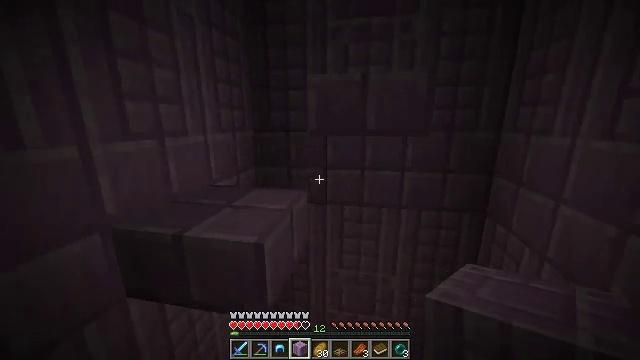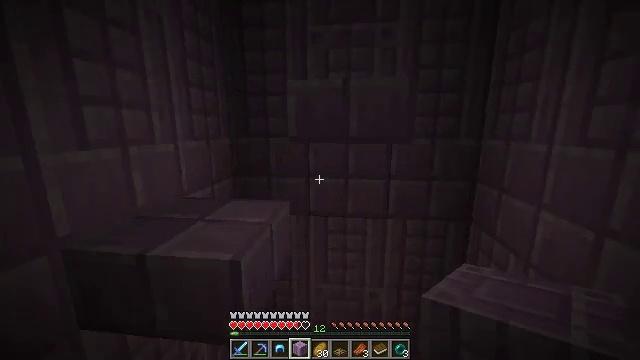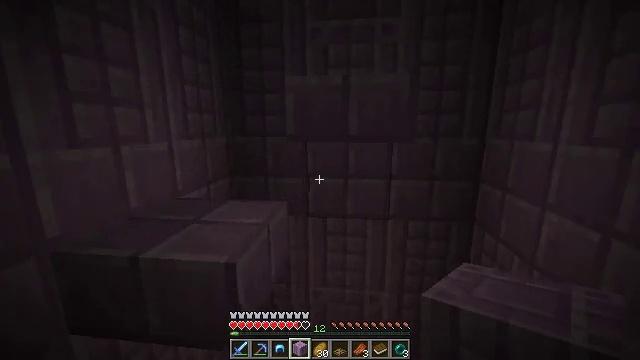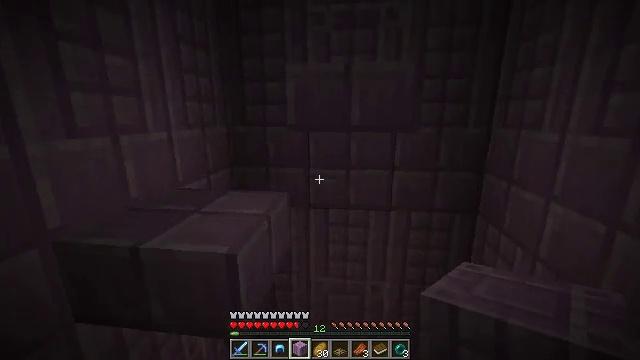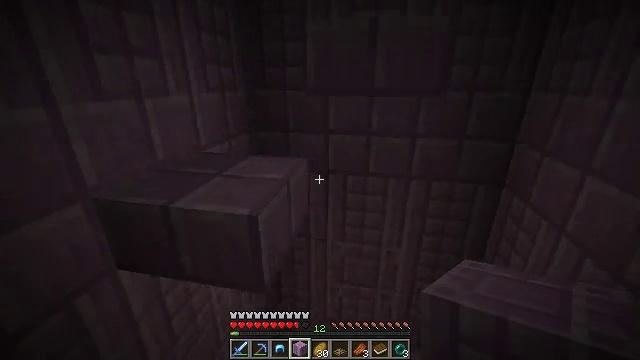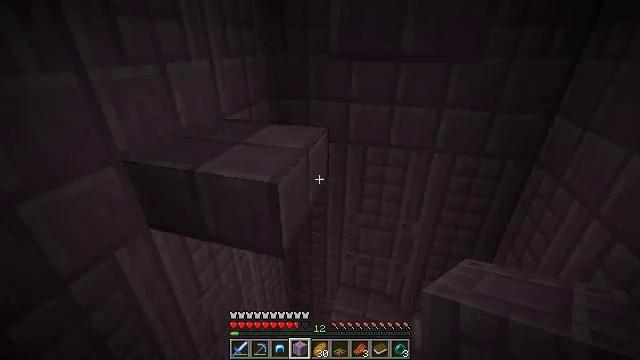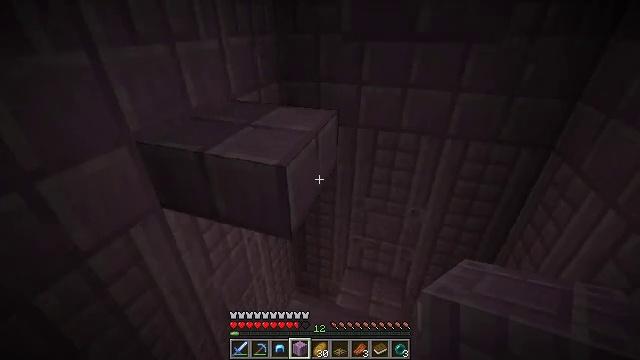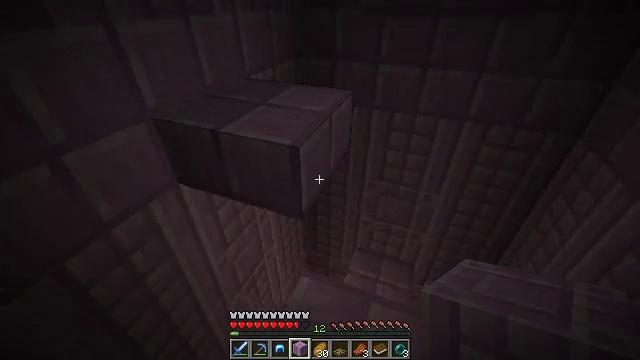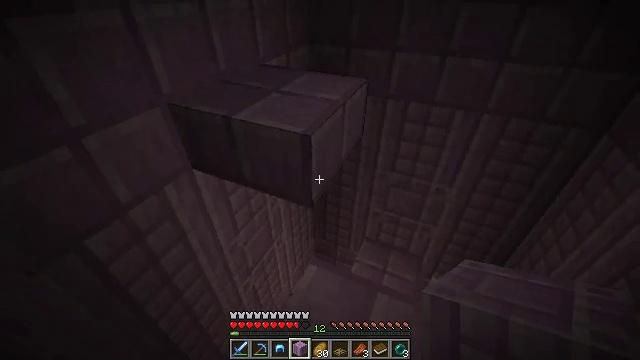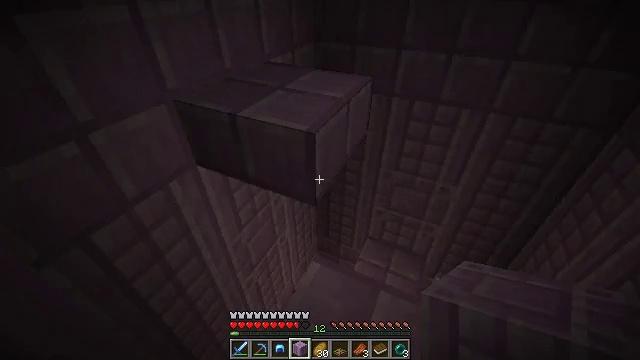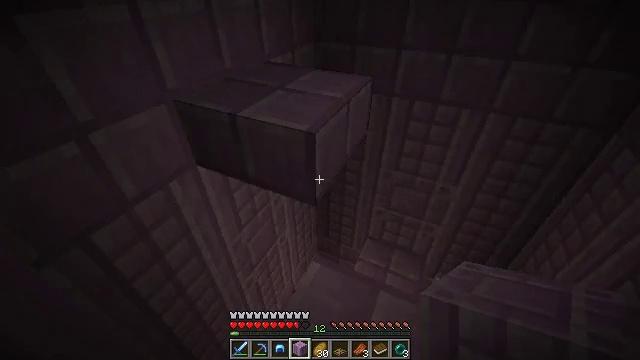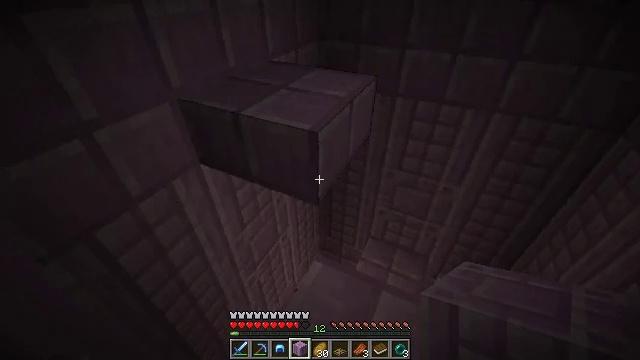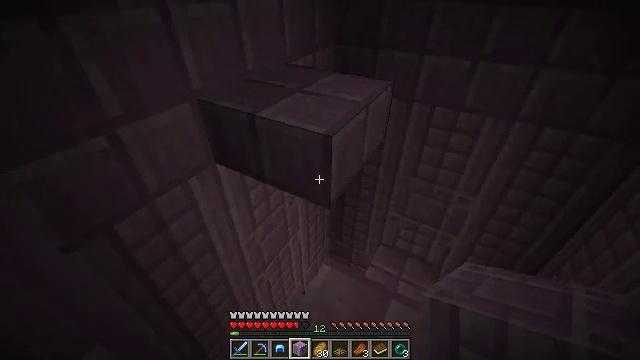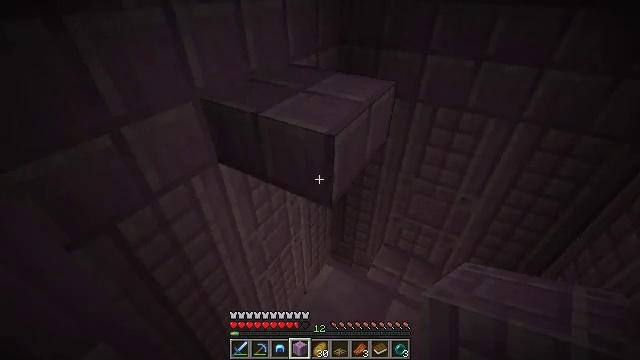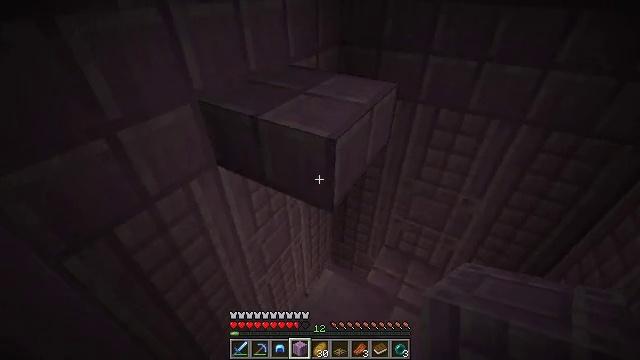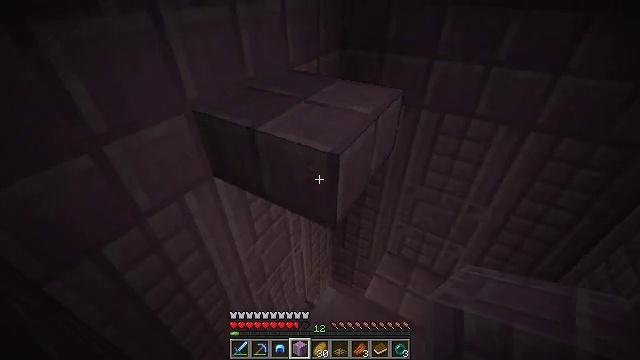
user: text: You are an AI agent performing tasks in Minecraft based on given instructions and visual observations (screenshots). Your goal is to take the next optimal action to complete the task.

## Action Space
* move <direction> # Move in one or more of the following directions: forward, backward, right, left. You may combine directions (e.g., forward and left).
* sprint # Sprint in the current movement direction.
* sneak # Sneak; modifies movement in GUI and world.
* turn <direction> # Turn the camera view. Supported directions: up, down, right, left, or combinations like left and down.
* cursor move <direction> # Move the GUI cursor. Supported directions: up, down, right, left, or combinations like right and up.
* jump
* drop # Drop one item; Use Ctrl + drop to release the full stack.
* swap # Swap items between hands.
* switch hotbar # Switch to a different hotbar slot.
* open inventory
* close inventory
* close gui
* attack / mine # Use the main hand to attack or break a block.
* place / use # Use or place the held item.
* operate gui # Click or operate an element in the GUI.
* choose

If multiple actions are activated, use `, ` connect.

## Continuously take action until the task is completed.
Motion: motion action
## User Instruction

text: Obtain a purpur slab from the End.
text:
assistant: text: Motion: turn right and up
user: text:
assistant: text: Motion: no_op
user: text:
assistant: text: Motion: turn down
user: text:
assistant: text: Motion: turn left and down
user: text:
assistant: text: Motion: turn left and down
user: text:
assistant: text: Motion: turn left and down
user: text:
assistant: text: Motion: turn left and down
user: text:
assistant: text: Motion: turn left and down
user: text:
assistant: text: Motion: turn left
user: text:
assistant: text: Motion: no_op
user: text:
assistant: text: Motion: no_op
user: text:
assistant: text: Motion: turn left
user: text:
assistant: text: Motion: no_op
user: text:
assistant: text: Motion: move forward
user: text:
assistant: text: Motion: move forward
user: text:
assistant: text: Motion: move forward
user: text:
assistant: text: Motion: move forward, jump
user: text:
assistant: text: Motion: move forward, jump
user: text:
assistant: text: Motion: move forward, jump
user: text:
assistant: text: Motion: move forward, jump
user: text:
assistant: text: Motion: move forward and move left
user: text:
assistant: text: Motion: move forward and move left, turn right and up
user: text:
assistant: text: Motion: move forward and move left, turn right and up
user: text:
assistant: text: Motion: move forward and move left, turn right and up
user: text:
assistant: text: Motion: turn right and up
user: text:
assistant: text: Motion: turn right and up
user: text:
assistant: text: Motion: turn right and up
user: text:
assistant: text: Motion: turn right
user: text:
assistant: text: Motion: no_op
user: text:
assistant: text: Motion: no_op